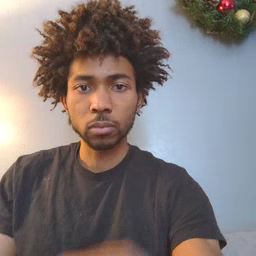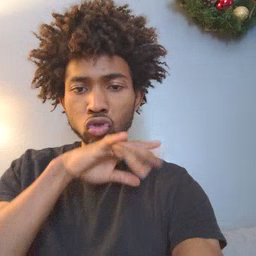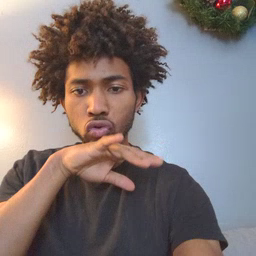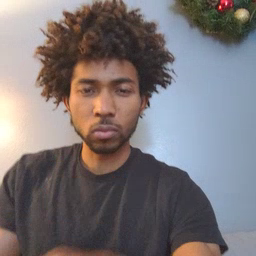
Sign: dirty